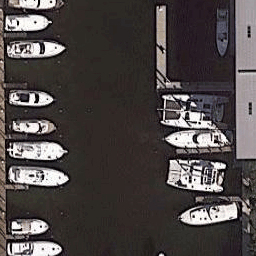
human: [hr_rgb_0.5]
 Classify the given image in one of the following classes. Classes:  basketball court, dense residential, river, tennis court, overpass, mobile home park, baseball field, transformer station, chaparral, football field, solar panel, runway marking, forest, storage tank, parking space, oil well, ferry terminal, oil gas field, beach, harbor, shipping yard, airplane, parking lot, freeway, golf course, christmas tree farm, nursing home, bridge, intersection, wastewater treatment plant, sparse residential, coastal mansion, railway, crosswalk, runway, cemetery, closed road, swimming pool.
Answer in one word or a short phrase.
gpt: harbor